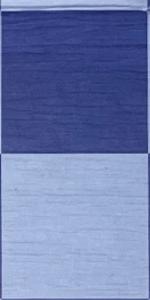
Label: Empty